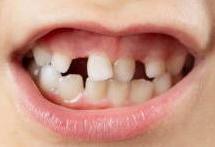
Condition: hypodontia